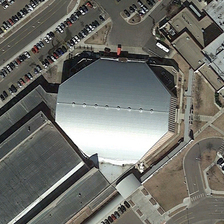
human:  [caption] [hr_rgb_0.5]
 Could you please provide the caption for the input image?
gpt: several parking lots and a building are near a large building .

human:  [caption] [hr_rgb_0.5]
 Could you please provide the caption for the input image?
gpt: several parking lots and a building are near a large building .

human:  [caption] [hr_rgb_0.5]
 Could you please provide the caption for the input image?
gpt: several parking lots and a building are near a large building .

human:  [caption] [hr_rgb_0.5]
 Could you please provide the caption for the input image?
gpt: several parking lots and a building are near a large building .

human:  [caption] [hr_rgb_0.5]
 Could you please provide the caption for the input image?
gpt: several parking lots and a building are near a large building .